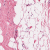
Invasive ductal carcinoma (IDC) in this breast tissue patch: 0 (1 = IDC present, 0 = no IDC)